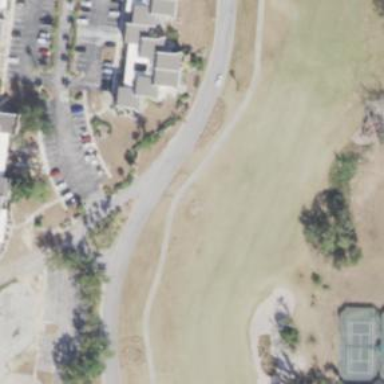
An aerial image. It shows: Golf fairway surrounded by grass.